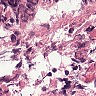
Metastatic tissue present: no